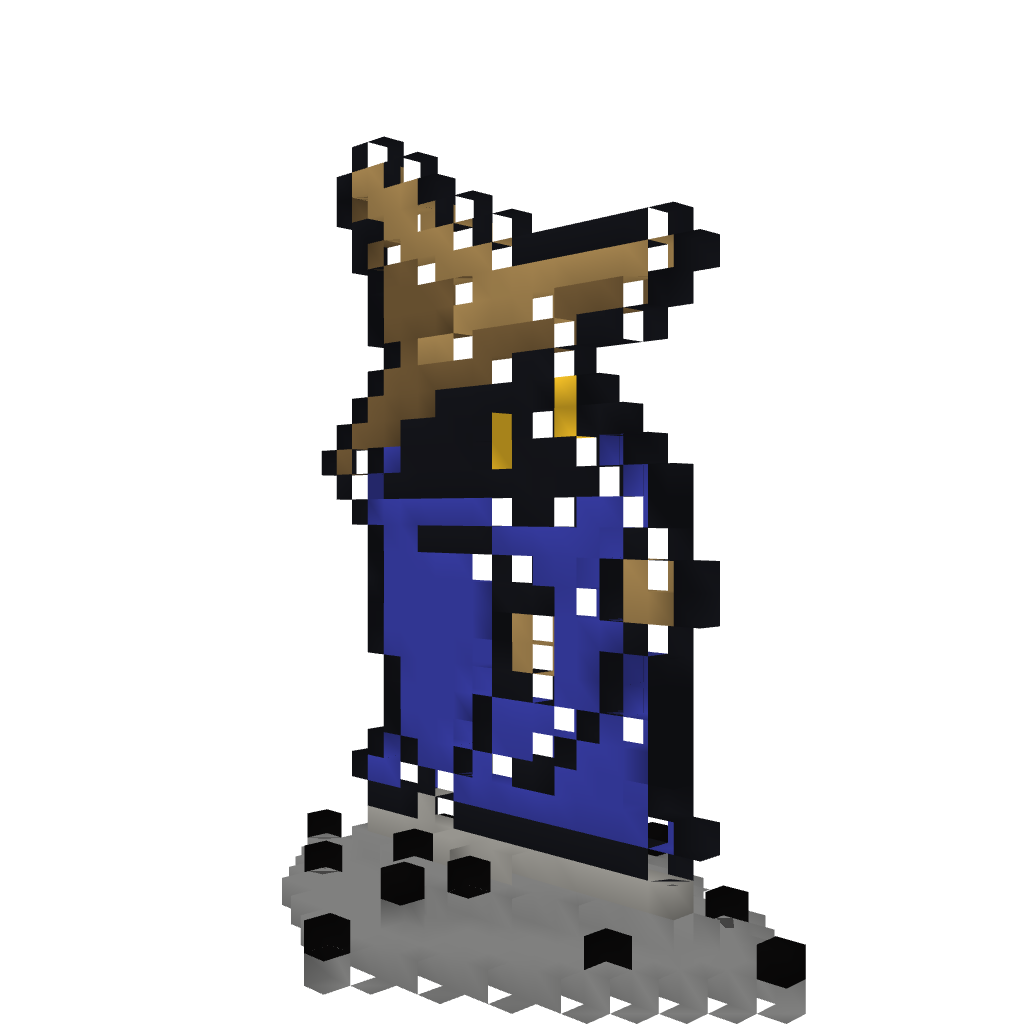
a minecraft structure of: Black Mage FF1 (NES)